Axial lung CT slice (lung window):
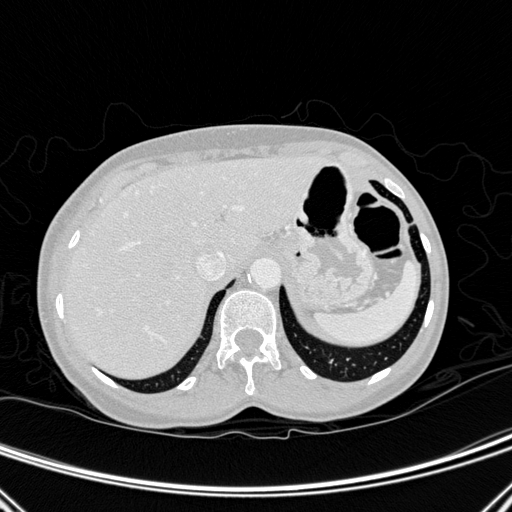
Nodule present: no